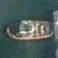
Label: civil